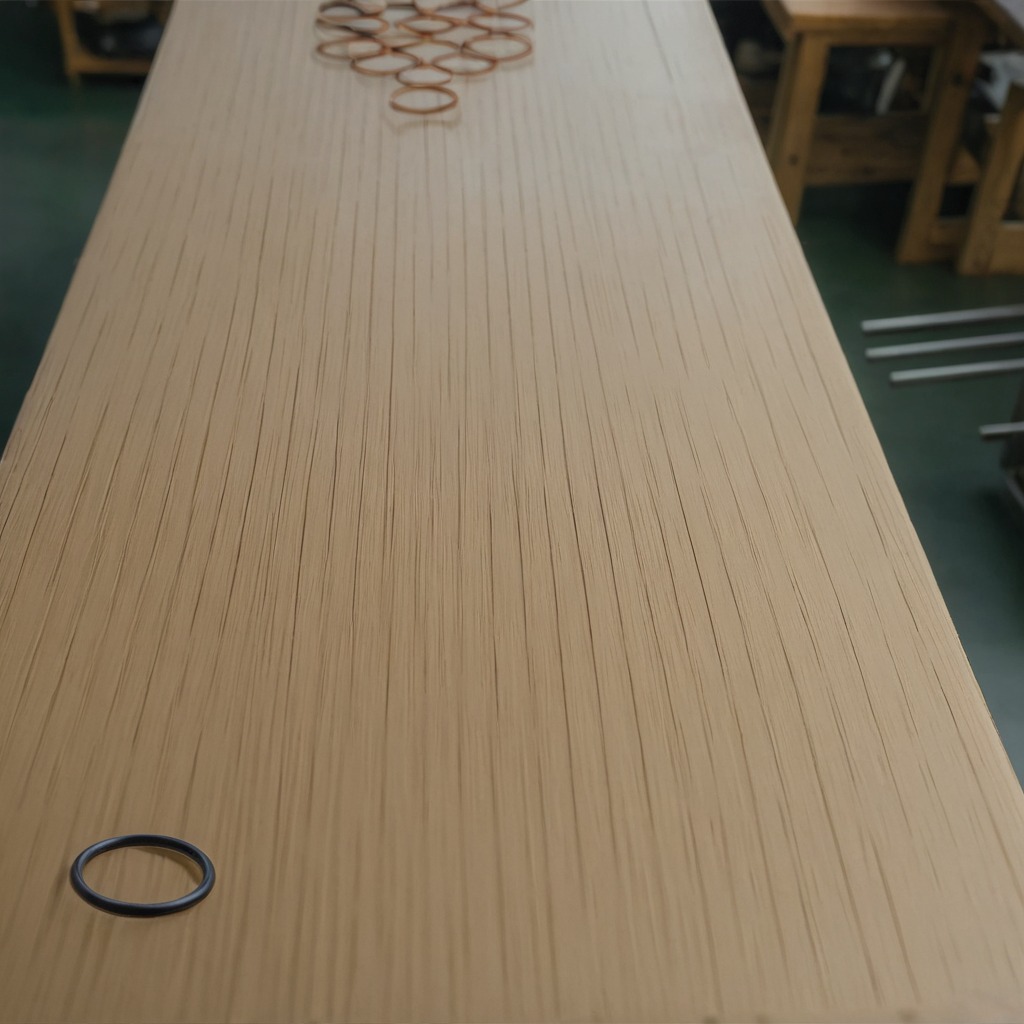
A rubber O-ring is lying on the workbench.